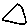
Label: triangle